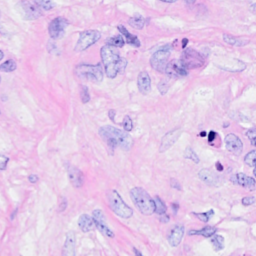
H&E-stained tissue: Breast